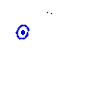
Particle: proton